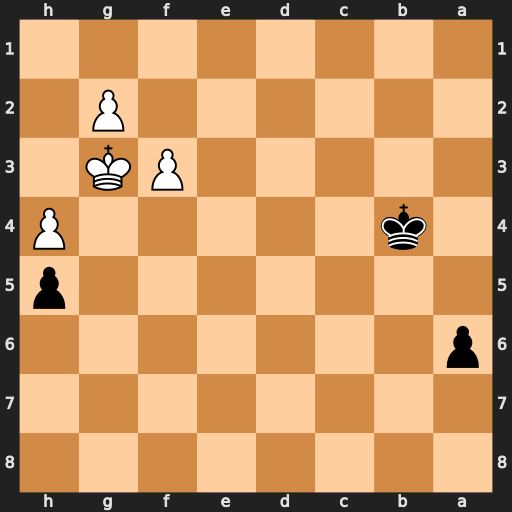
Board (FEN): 8/8/p7/7p/1k5P/5PK1/6P1/8
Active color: b
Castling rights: -
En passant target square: -
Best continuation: a5 Kf4 a4